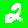
Digit: 2